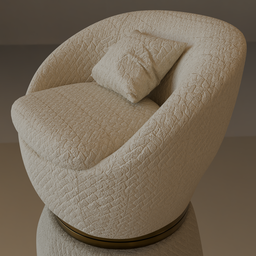
Label: furniture